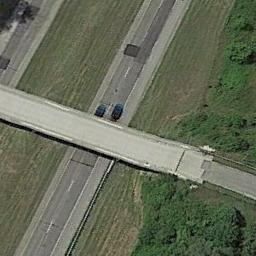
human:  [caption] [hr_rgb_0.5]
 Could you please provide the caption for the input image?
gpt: The overpass is on the grass next to some trees .

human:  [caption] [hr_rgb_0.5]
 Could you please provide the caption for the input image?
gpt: There are many trees beside the overpass .

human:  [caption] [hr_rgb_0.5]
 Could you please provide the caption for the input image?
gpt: There are three overpasses built above the other three roads .

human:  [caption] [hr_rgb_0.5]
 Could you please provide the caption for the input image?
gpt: The cross-line overpass is over the roads on the green space .

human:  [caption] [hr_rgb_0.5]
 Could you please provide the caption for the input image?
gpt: There are green meadows around the overpass .